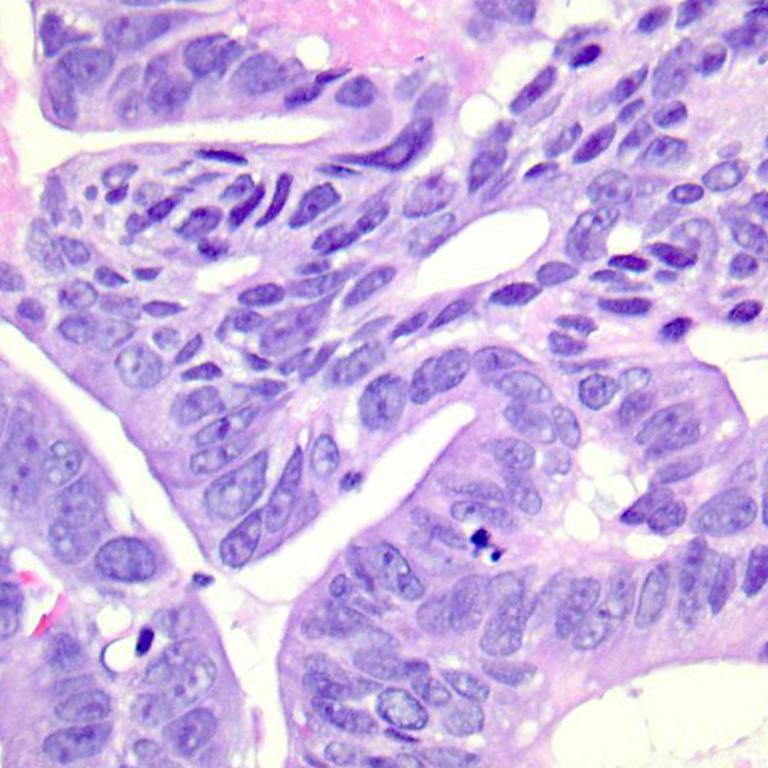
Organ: colon
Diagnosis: adenocarcinomas